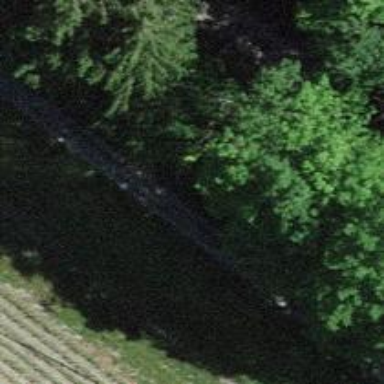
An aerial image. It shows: Agricultural vehicle on grade 4 track with embankment.